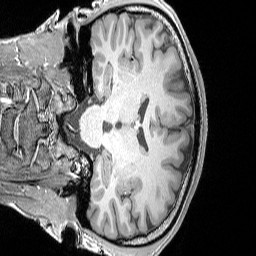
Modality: T1w
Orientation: coronal
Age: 23
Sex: female
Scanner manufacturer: siemens
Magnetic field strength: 3 T
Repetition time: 1.9 s
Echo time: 0.00302 s